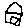
Label: house